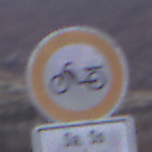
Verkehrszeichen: VerbotMofas
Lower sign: ZeitangabenMitBeschraenkungAufWochentage9
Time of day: Dusk
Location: Outdoor (Nature)
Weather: Clear
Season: NotSpecified
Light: Natural